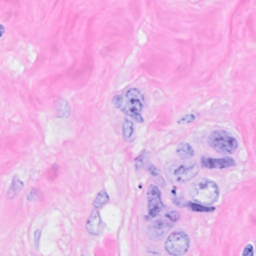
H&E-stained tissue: Breast